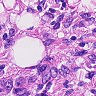
Metastatic tissue present: yes